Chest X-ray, PA view. Patient: 64 years old, sex M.
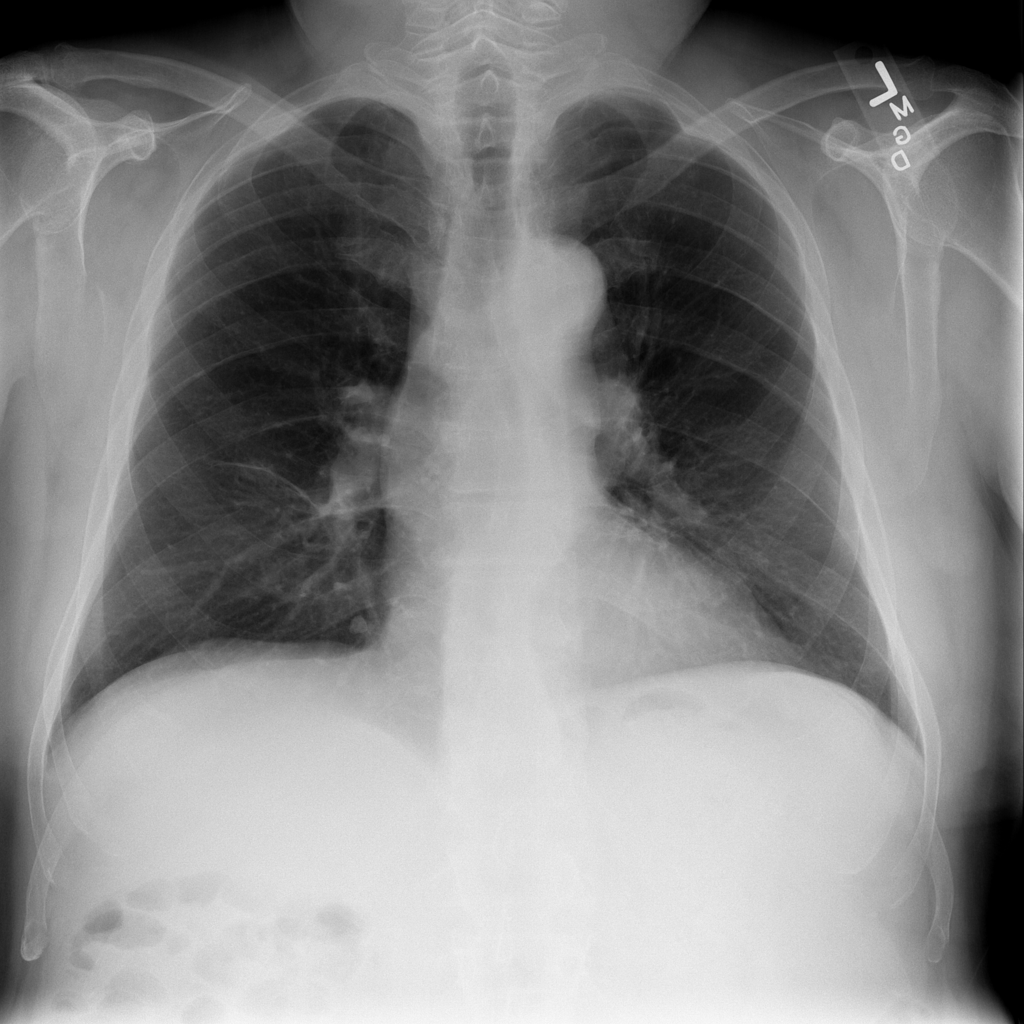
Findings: Emphysema